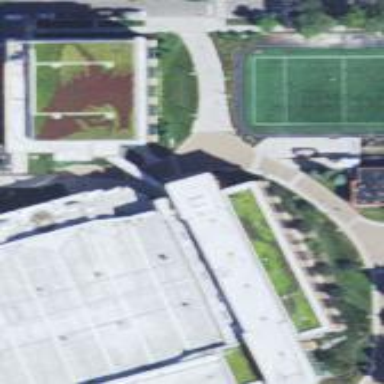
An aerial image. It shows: University building with sports hall on its grounds.